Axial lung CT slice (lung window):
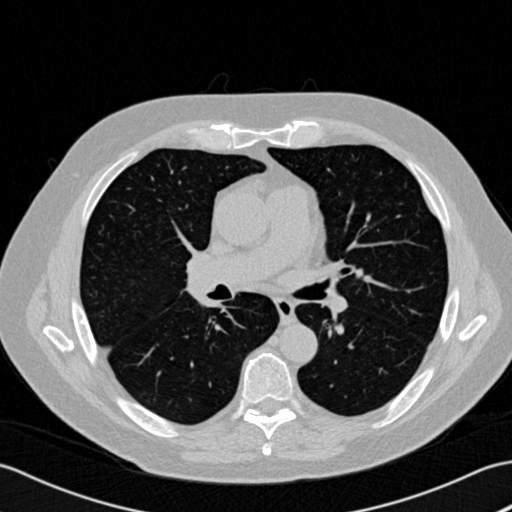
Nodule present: no